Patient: sex M, age 36
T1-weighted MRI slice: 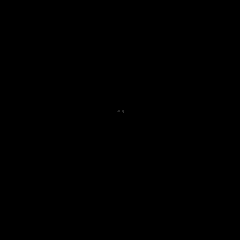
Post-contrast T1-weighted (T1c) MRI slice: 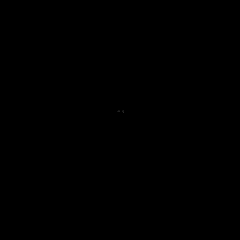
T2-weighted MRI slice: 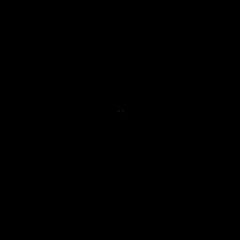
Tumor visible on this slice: no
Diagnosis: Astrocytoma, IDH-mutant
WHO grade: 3